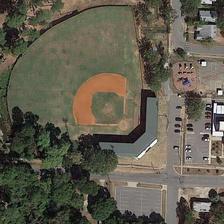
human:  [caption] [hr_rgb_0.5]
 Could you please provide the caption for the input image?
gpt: a baseball field surrounded by many green trees is next to a crossroads .

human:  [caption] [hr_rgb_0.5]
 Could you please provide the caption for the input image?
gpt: a baseball field next to a crossroads is next to many green trees .

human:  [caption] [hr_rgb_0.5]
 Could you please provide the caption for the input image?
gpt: a half-new baseball field is decorated with exuberant plants nearby .

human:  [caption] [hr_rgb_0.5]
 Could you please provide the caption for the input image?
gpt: a baseball field near a crossroads is surrounded by many green trees .

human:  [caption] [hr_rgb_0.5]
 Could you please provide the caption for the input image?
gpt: a baseball field next to a crossroads is next to many green trees .